高二 · 解析几何
14. 若不等式组 $\left\{\begin{array}{l}x-y \geqslant 0, \\ 2 x+y \leqslant 2, \\ y \geqslant 0, \\ x+y \leqslant a\end{array}\right.$表示的平面区域是一个三角形, 则 $a$ 的取值范围是
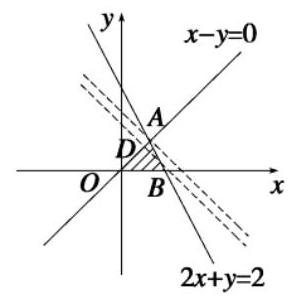
答案: $0<a \leqslant 1$ 或 $a \geqslant \frac{4}{3}$
解析: 不等式表示的平面区域如图所示，

当 $x+y=a$ 过 $A\left(\frac{2}{3}, \frac{2}{3}\right)$ 时表示的区域是 $\triangle A O B$, 此时 $a=\frac{4}{3}$;

当 $a>\frac{4}{3}$ 时, 表示区域是 $\triangle A O B ;$

当 $x+y=a$ 过 $B(1,0)$ 时表示的区域是 $\triangle D O B$, 此时 $a=1$;

当 $0<a<1$ 时可表示三角形;

当 $a<0$ 时不表示任何区域，当 $1<a<\frac{4}{3}$ 时，区域是四边形. 故当 $0<a \leqslant 1$ 或 $a \geqslant \frac{4}{3}$ 时表示的平面区域为三角形.哈哈